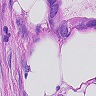
Metastatic tissue present: yes